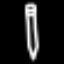
Label: pencil